Question: I am trying to program OpenGL 3 in C on my Macbook Pro.
My graphics card is 'NVIDIA GeForce 320M 256 MB', but I have OpenGL 2.1 According to <URL>, I should be able to use OpenGL 3.3:

However, when I run 'glxinfo | grep -i opengl', I get 'OpenGL version string: 2.1 NVIDIA-8.24.16 310.90.9.05f01'.
How do I go about upgrading it? I am running Mavericks.
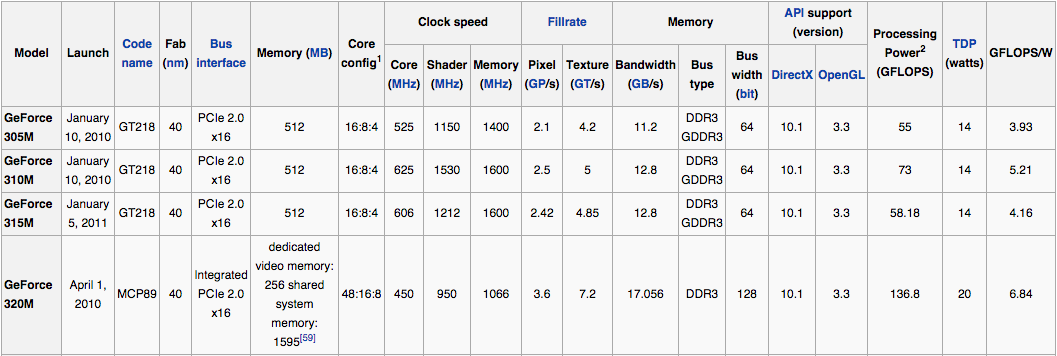
Answer: Technically, you cannot get a (windowed) OpenGL 3.2 context programming purely in C on OS X.
You have to use part of Cocoa (an Objective-C framework) called NSOpenGL; AGL (deprecated C-based API) as well as the really old X server implementation (XQuartz) are perpetually limited to OpenGL 2.1.
Apple's own implementation of GLUT wraps NSOpenGL (FreeGLUT does not), and so do GLFW, SDL, etc. They have small portions that are written in Objective-C to interface with NSOpenGL and this allows them to create window-based OpenGL 3.2+ render contexts even in C software.
---
Now, the problem here is actually that 'glxinfo' uses XQuartz, which does not support OpenGL 3.2+. I would suggest you use the <URL> on the Mac App store if you want detailed info about your OpenGL capabilities.
Since you're just starting out with OpenGL development on OS X, I would also suggest you have a look <URL> for a quick overview of the various APIs.